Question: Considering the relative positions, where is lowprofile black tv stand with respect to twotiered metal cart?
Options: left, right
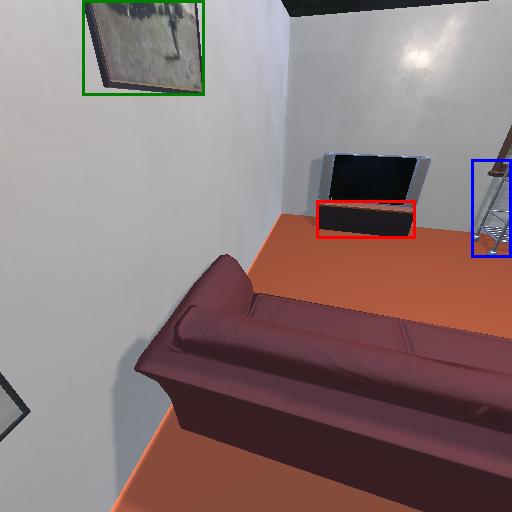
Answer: left